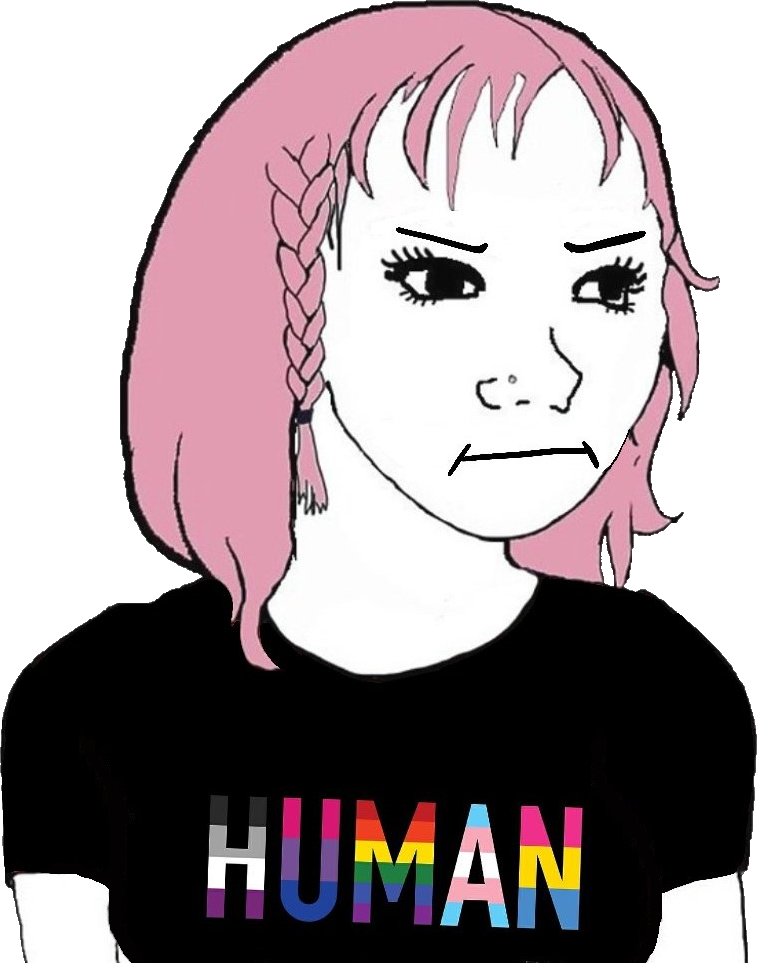
Label: 5_Daddys_Girl